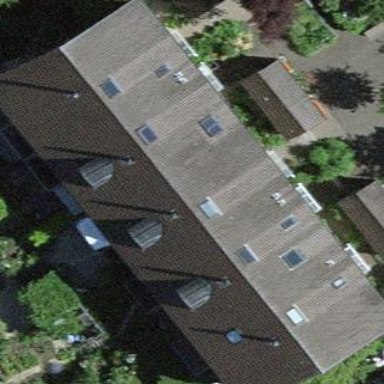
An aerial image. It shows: Terrace building with gabled roof.